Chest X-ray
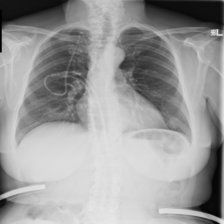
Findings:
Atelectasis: negative
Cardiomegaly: negative
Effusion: negative
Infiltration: negative
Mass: negative
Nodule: negative
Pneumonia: negative
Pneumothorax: negative
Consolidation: negative
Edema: negative
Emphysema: negative
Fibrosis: negative
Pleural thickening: negative
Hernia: negative